Interaction volume radius: 5 \u00c5
Interaction volume height: 35 \u00c5
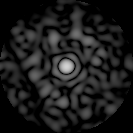
Disorder parameter: 0.8128